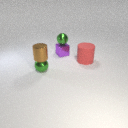
large red rubber cylinder behind small green metal sphere